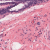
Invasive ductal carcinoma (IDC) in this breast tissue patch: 0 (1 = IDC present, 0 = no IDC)